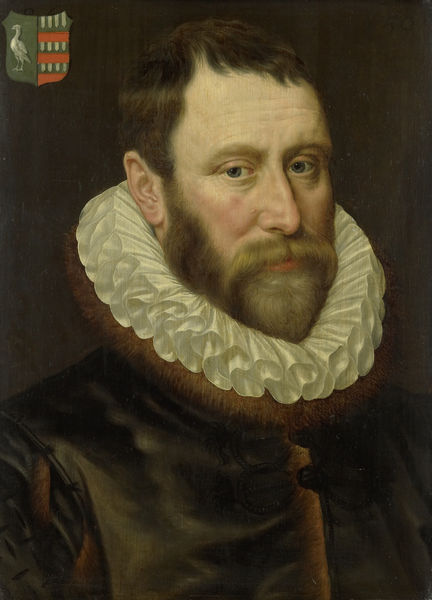
Titel: Jacob Bas Claesz (1536-89). Burgemeester van Amsterdam
Künstler: Adriaen Thomasz. Key
Standort: Amsterdam
Institution: Rijksmuseum
Schlagwörter: dunkel, mann, vogel, braun, haar, hintergrund, mund, nase, ohr, schwarz, blick, rot, malerei, bart, kragen, pelz, halskrause, porträt, auge, mantel, fell, schnauz, gesenkt, dreiviertelprofil, striche, gemalt, krause, spitzbart, wappen, wams, altdeutsch, burgkmair, naturnah, 16. jahrhundert, 1520, pelzkargen